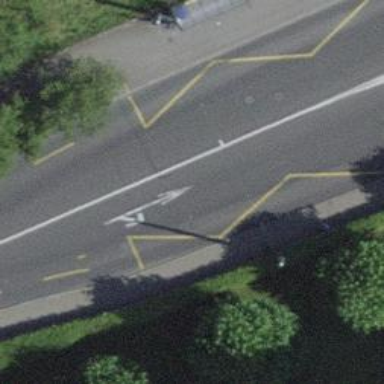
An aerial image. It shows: Primary highway with designated cycle lane and separate sidewalks on both sides. Trolley wires are present along the road.